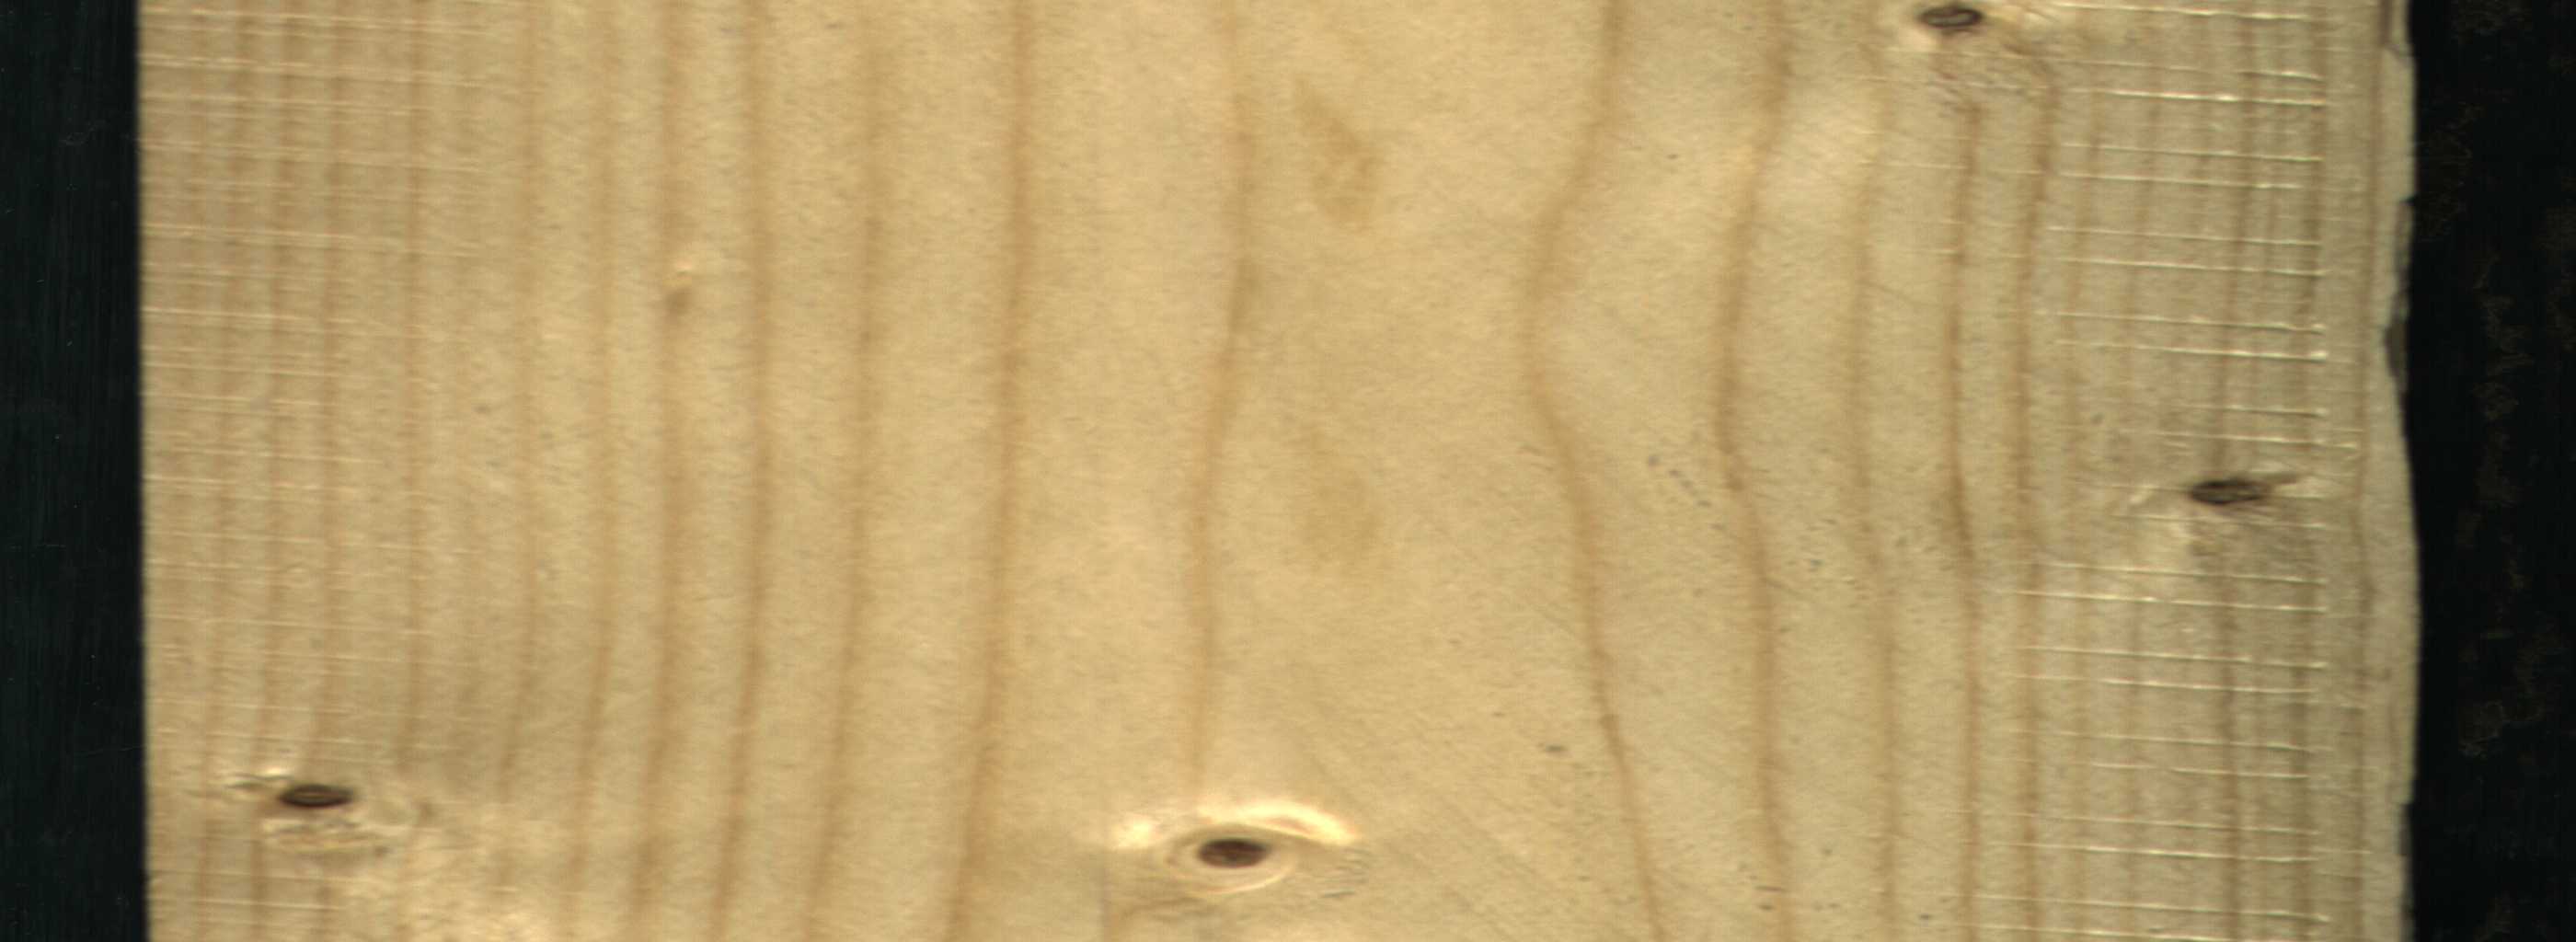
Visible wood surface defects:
Dead_Knot
Dead_Knot
Dead_Knot
Dead_Knot